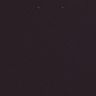
Metastatic tissue present: no